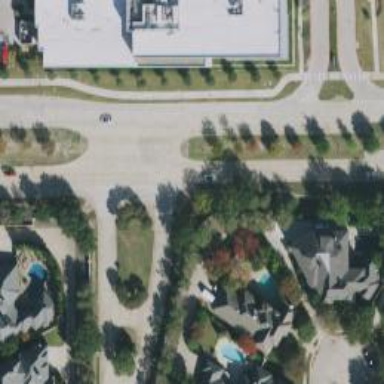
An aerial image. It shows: Secondary road with separate sidewalk.